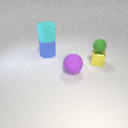
large cyan rubber cylinder above large blue rubber cylinder